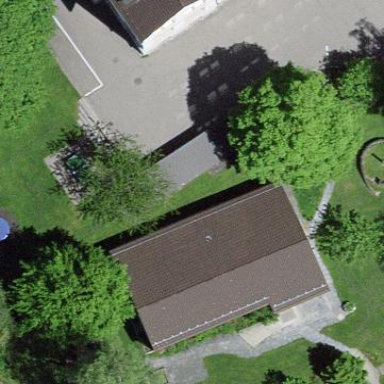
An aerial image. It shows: Kindergarten building.